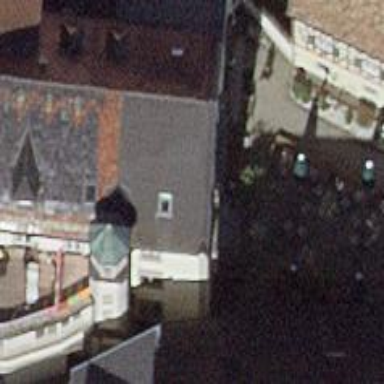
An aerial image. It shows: Restaurant.